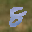
Label: 8